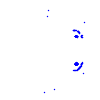
Particle: electron